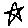
Label: star